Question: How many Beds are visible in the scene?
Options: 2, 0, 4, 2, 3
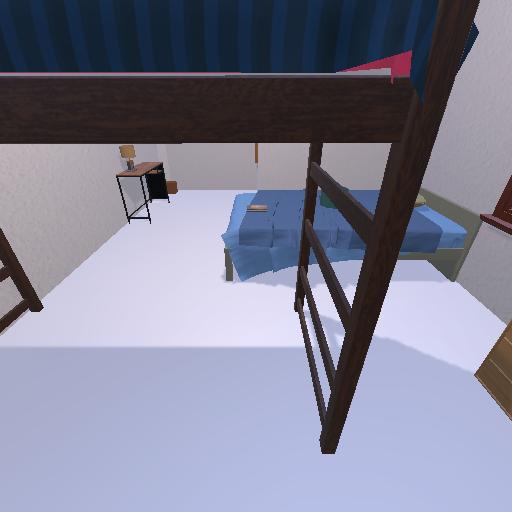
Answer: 2